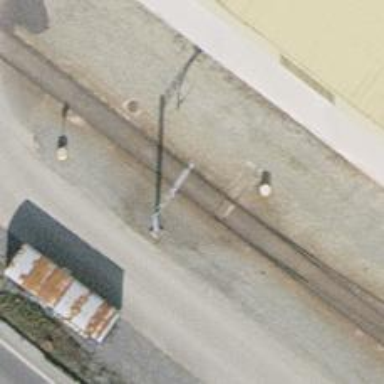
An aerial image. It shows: Railway switch.